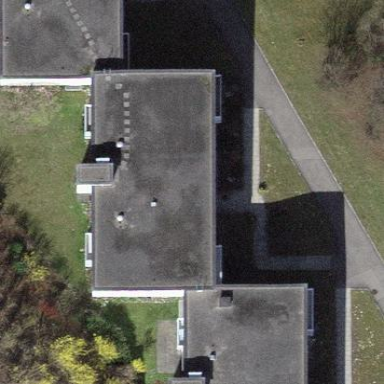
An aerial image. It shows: Residential building.